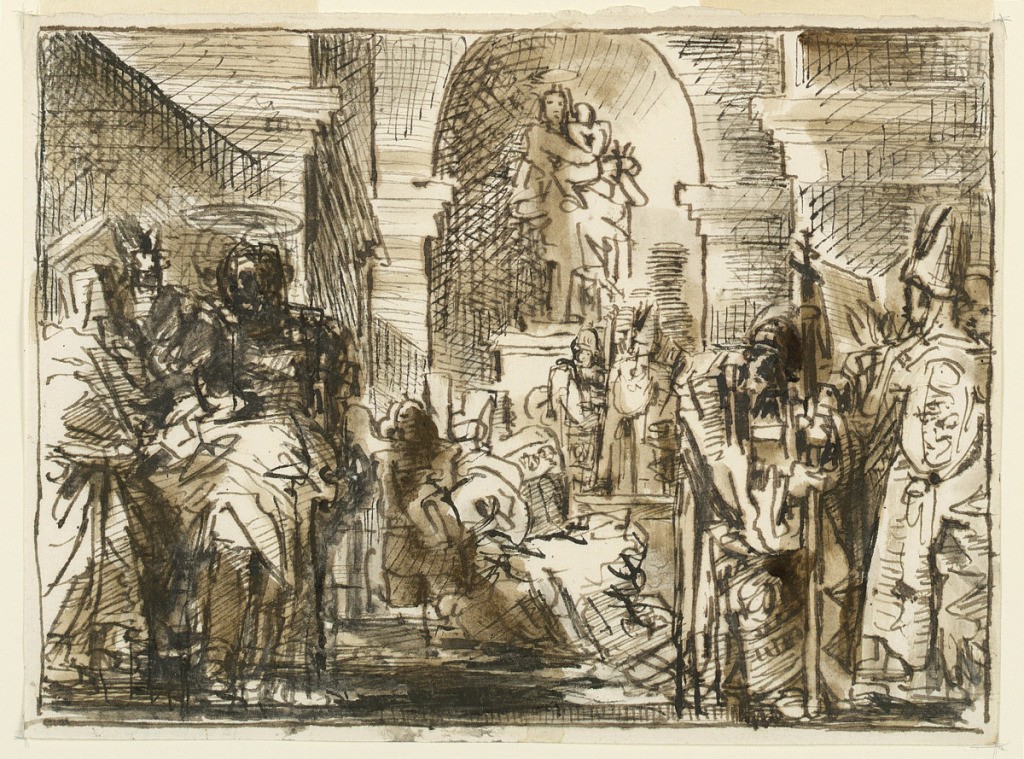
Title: Virgin in Niche, Ecclesiastical Figures
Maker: Fortunato Duranti, Italian, 1787 - 1863
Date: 1820–1850
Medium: Pen and ink, black chalk, brush and sepia wash on paper
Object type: Drawing
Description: Standing Virgin holding Child in arms on raised pedestal, all in semi-circular niche in background. Foreground: right side two ecclesiastical figures in copes and mitres, one holding a papal cross; left side two indistinct figures, one with halo.